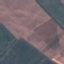
Land use / land cover class: AnnualCrop